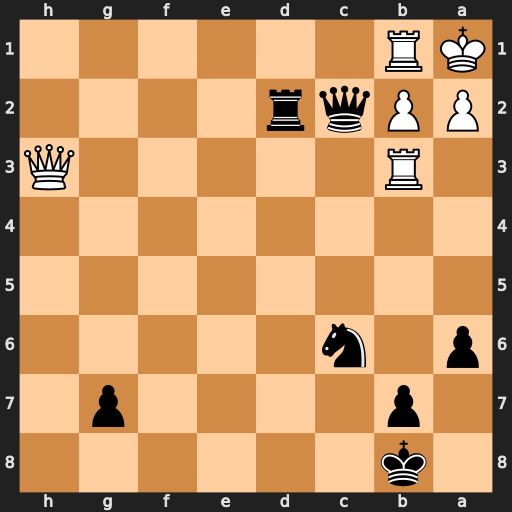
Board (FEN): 1k6/1p4p1/p1n5/8/8/1R5Q/PPqr4/KR6
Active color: b
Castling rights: -
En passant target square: -
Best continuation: Rd1 Qh2+ Qxh2